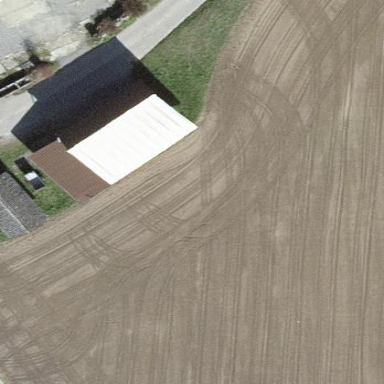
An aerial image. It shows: Shed building.